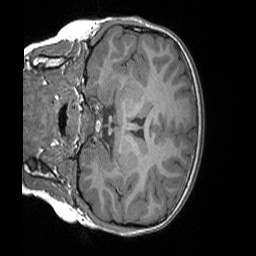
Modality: T1w
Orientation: coronal
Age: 9
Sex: male
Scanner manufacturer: siemens
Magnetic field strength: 3 T
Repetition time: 1.65 s
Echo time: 0.00203 s